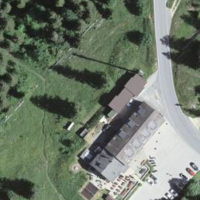
EUNIS habitat code: 43
Species observed at this site:
Corvus corone
Sylvia atricapilla
Poecile palustris
Larus michahellis
Erithacus rubecula
Cuculus canorus
Dryocopus martius
Phoenicurus ochruros
Certhia familiaris
Corvus corax
Periparus ater
Cyanistes caeruleus
Lophophanes cristatus
Sturnus vulgaris
Chloris chloris
Pyrrhula pyrrhula
Troglodytes troglodytes
Corvus frugilegus
Passer domesticus
Turdus merula
Hirundo rustica
Milvus migrans
Milvus milvus
Regulus regulus
Coccothraustes coccothraustes
Phylloscopus trochilus
Motacilla alba
Delichon urbicum
Anthus trivialis
Turdus philomelos
Anthus spinoletta
Dendrocopos major
Prunella modularis
Turdus viscivorus
Falco peregrinus
Buteo buteo
Muscicapa striata
Phylloscopus collybita
Petasites albus
Alauda arvensis
Pica pica
Sitta europaea
Garrulus glandarius
Scaeva selenitica
Falco tinnunculus
Picus viridis
Ficedula hypoleuca
Motacilla cinerea
Anas platyrhynchos
Accipiter gentilis
Linaria cannabina
Streptopelia decaocto
Fringilla coelebs
Regulus ignicapilla
Turdus torquatus
Carduelis carduelis
Columba palumbus
Parus major